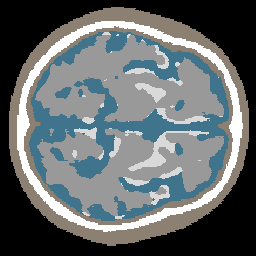
Label: no_lesion